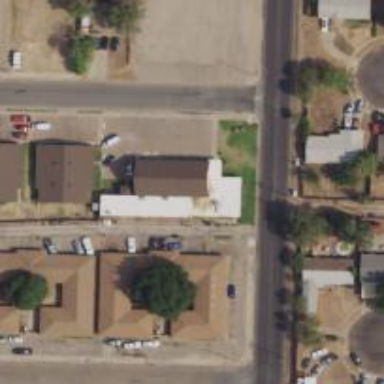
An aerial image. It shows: Alley classified as service road.